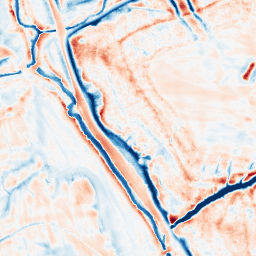
Category: edge_preserving
Decomposition family: bilateral
Decomposition parameters: d: 21
sigma_color: 25
sigma_space: 100
Upsampling method: lanczos
Upsampling parameters: scale: 4
Upsampling scale: 4